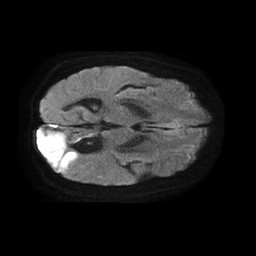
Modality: TRACE
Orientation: axial
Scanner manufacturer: philips
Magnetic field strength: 1.5 T
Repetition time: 4.6 s
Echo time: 0.08517 s